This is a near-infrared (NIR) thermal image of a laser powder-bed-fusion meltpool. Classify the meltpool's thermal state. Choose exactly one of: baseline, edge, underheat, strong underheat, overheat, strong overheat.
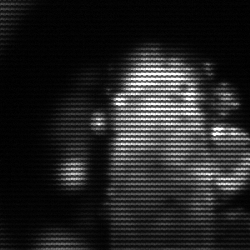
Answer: strong underheat